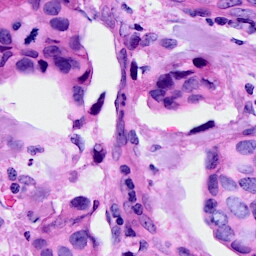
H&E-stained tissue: Breast